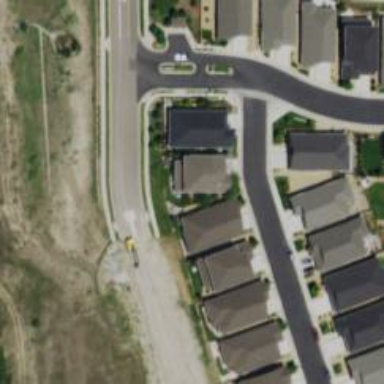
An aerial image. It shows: Driveway leading to service road.